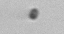
Label: nanoplankton_mix